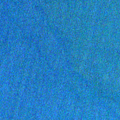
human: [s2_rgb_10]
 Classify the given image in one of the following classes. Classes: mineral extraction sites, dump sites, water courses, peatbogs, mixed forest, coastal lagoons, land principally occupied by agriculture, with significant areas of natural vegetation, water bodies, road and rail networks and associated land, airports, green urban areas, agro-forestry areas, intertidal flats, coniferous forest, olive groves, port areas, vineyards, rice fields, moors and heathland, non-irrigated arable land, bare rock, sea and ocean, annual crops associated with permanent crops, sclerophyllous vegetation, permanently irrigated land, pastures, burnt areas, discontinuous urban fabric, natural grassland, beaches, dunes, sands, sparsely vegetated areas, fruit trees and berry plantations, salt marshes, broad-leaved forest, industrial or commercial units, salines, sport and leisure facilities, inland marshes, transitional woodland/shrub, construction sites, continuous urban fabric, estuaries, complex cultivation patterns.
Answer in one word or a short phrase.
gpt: sea and ocean